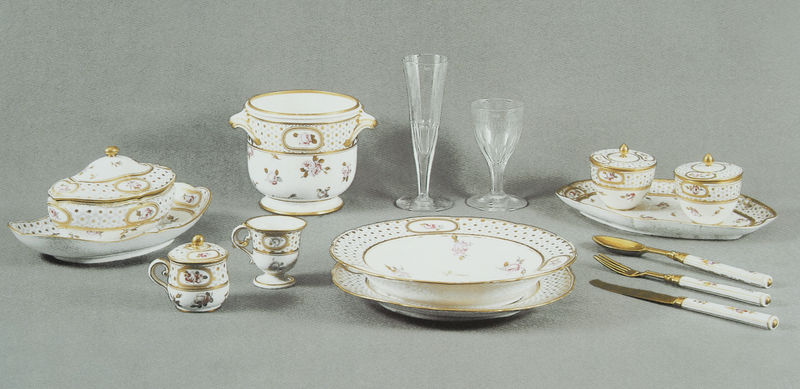
Titel: "Pariser" Service, 47teilig
Standort: St. Petersburg
Institution: Schloss Pawlowsk
Schlagwörter: schatten, weiß, gelb, blumen, glas, grau, licht, blüten, rosen, schloss, muster, ornament, gläser, messer, rahmen, schale, schüssel, teller, gold, kelch, henkel, kanne, keramik, krug, stilleben, topf, beleuchtung, rand, löffel, detail, dekor, floral, verzierung, sauciere, tasse, tee, platte, edel, bemalt, foto, fotografie, photographie, punkte, griff, becher, belichtung, deckel, porzellan, vergoldet, weinglas, wasserglas, geschirr, service, untertasse, gefässe, photo, verziert, kännchen, tassen, gedeck, geblümt, besteck, kristall, sektglas, farbfoto, terrine, manufaktur, goldrand, meissen, porzelan, nymphenburg, gabe, behälter, vertiefung, ränder, gabel, set, unterteller, teile, glass, petersburg, dosen, kann, zucker, terrinne, suppenteller, zuckerdose, döschen, suppenschüssel, känchen, servierplatte, essbesteck, flötenglas, kelchglas, sektflöte, sossenterinne, suppenterinne, teerinne, zuckerdosen, zukerdose, sett